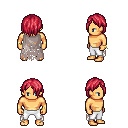
a pixel art fantasy rpg character, male body template, human, tanned skin, gray tattered cape, white pants, ruby red bangs hairstyle, bracelets, four views (front, back, left, right), 2x2 character sprite sheet, small pixel art, hard edges, no anti-aliasing